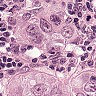
Metastatic tissue present: yes